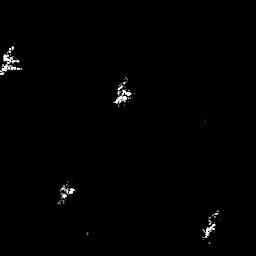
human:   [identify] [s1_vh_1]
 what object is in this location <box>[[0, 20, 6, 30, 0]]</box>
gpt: <ref>1 small ship at the top left</ref>

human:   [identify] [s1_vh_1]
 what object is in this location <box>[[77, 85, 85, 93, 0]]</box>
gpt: <ref>1 small ship at the bottom right</ref>

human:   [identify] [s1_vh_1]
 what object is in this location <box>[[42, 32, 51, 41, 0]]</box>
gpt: <ref>1 small ship at the center</ref>